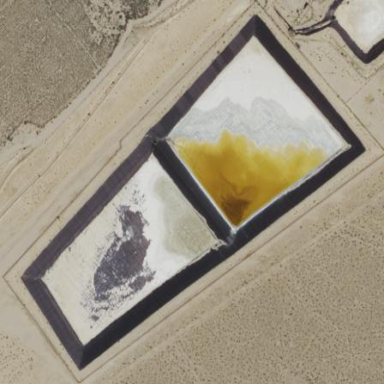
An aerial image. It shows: Tailings water reservoir.